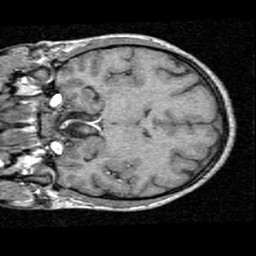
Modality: T1w
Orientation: coronal
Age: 21
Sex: female